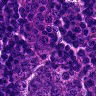
Metastatic tissue present: no